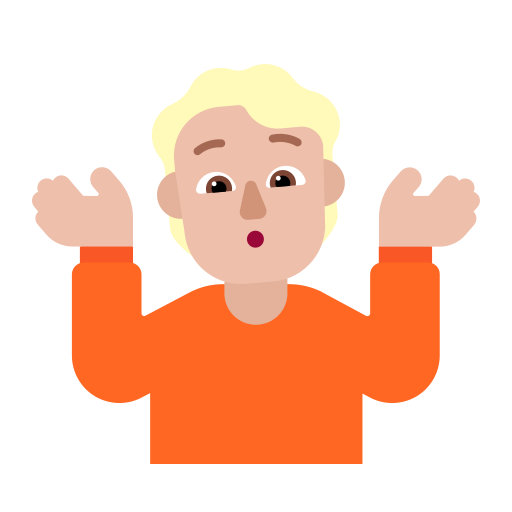
person shrugging flat  light